Current action and preconditions to check: trajectory_clear

Your task: For each precondition in the list above, predict whether it will hold at this action.

Consider the current scene as observed from the mobile robot's camera, and analyze the predicted future states of all dynamic agents (e.g., people, animals, vehicles, or any moving entities) within the NEXT SECOND.

IMPORTANT: Only answer "very likely" if you are absolutely certain—based on strong, clear evidence—that a dynamic agent will violate the precondition in the predicted future state. Do NOT answer "very likely" for unlikely, ambiguous, or low-probability risks.

Ask yourself for each precondition: Is there a high probability, with clear and convincing evidence, that the predicted future states of any dynamic agent will interfere with the predicted future state of the currently executing action within the NEXT SECOND, causing that precondition to fail?

Assess the risk level based on these predictions. Use "likely" or "very likely" if motions create a clear risk of interference.

Use "neutral" or "improbable" if agents are nearby but their predicted paths are clearly diverging or non-conflicting.

Failure Risk Categories: "very improbable", "improbable", "neutral", "likely", "very likely"

Answer Format: Output ONLY the probability_of_failure value from these categories: "very improbable", "improbable", "neutral", "likely", "very likely"

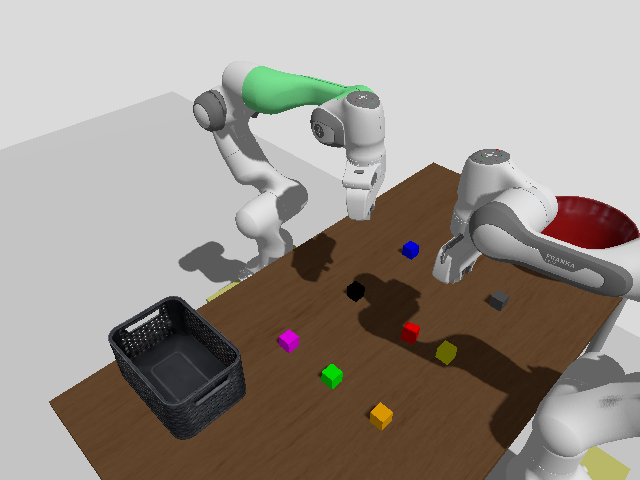

Answer: improbable